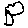
Label: tree